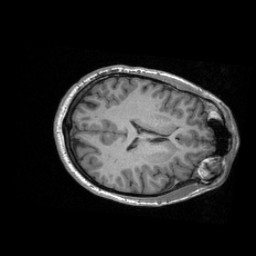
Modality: T1w
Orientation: axial
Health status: healthy
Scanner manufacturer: siemens
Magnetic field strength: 3 T
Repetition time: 2.3 s
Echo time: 0.00287 s